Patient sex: M
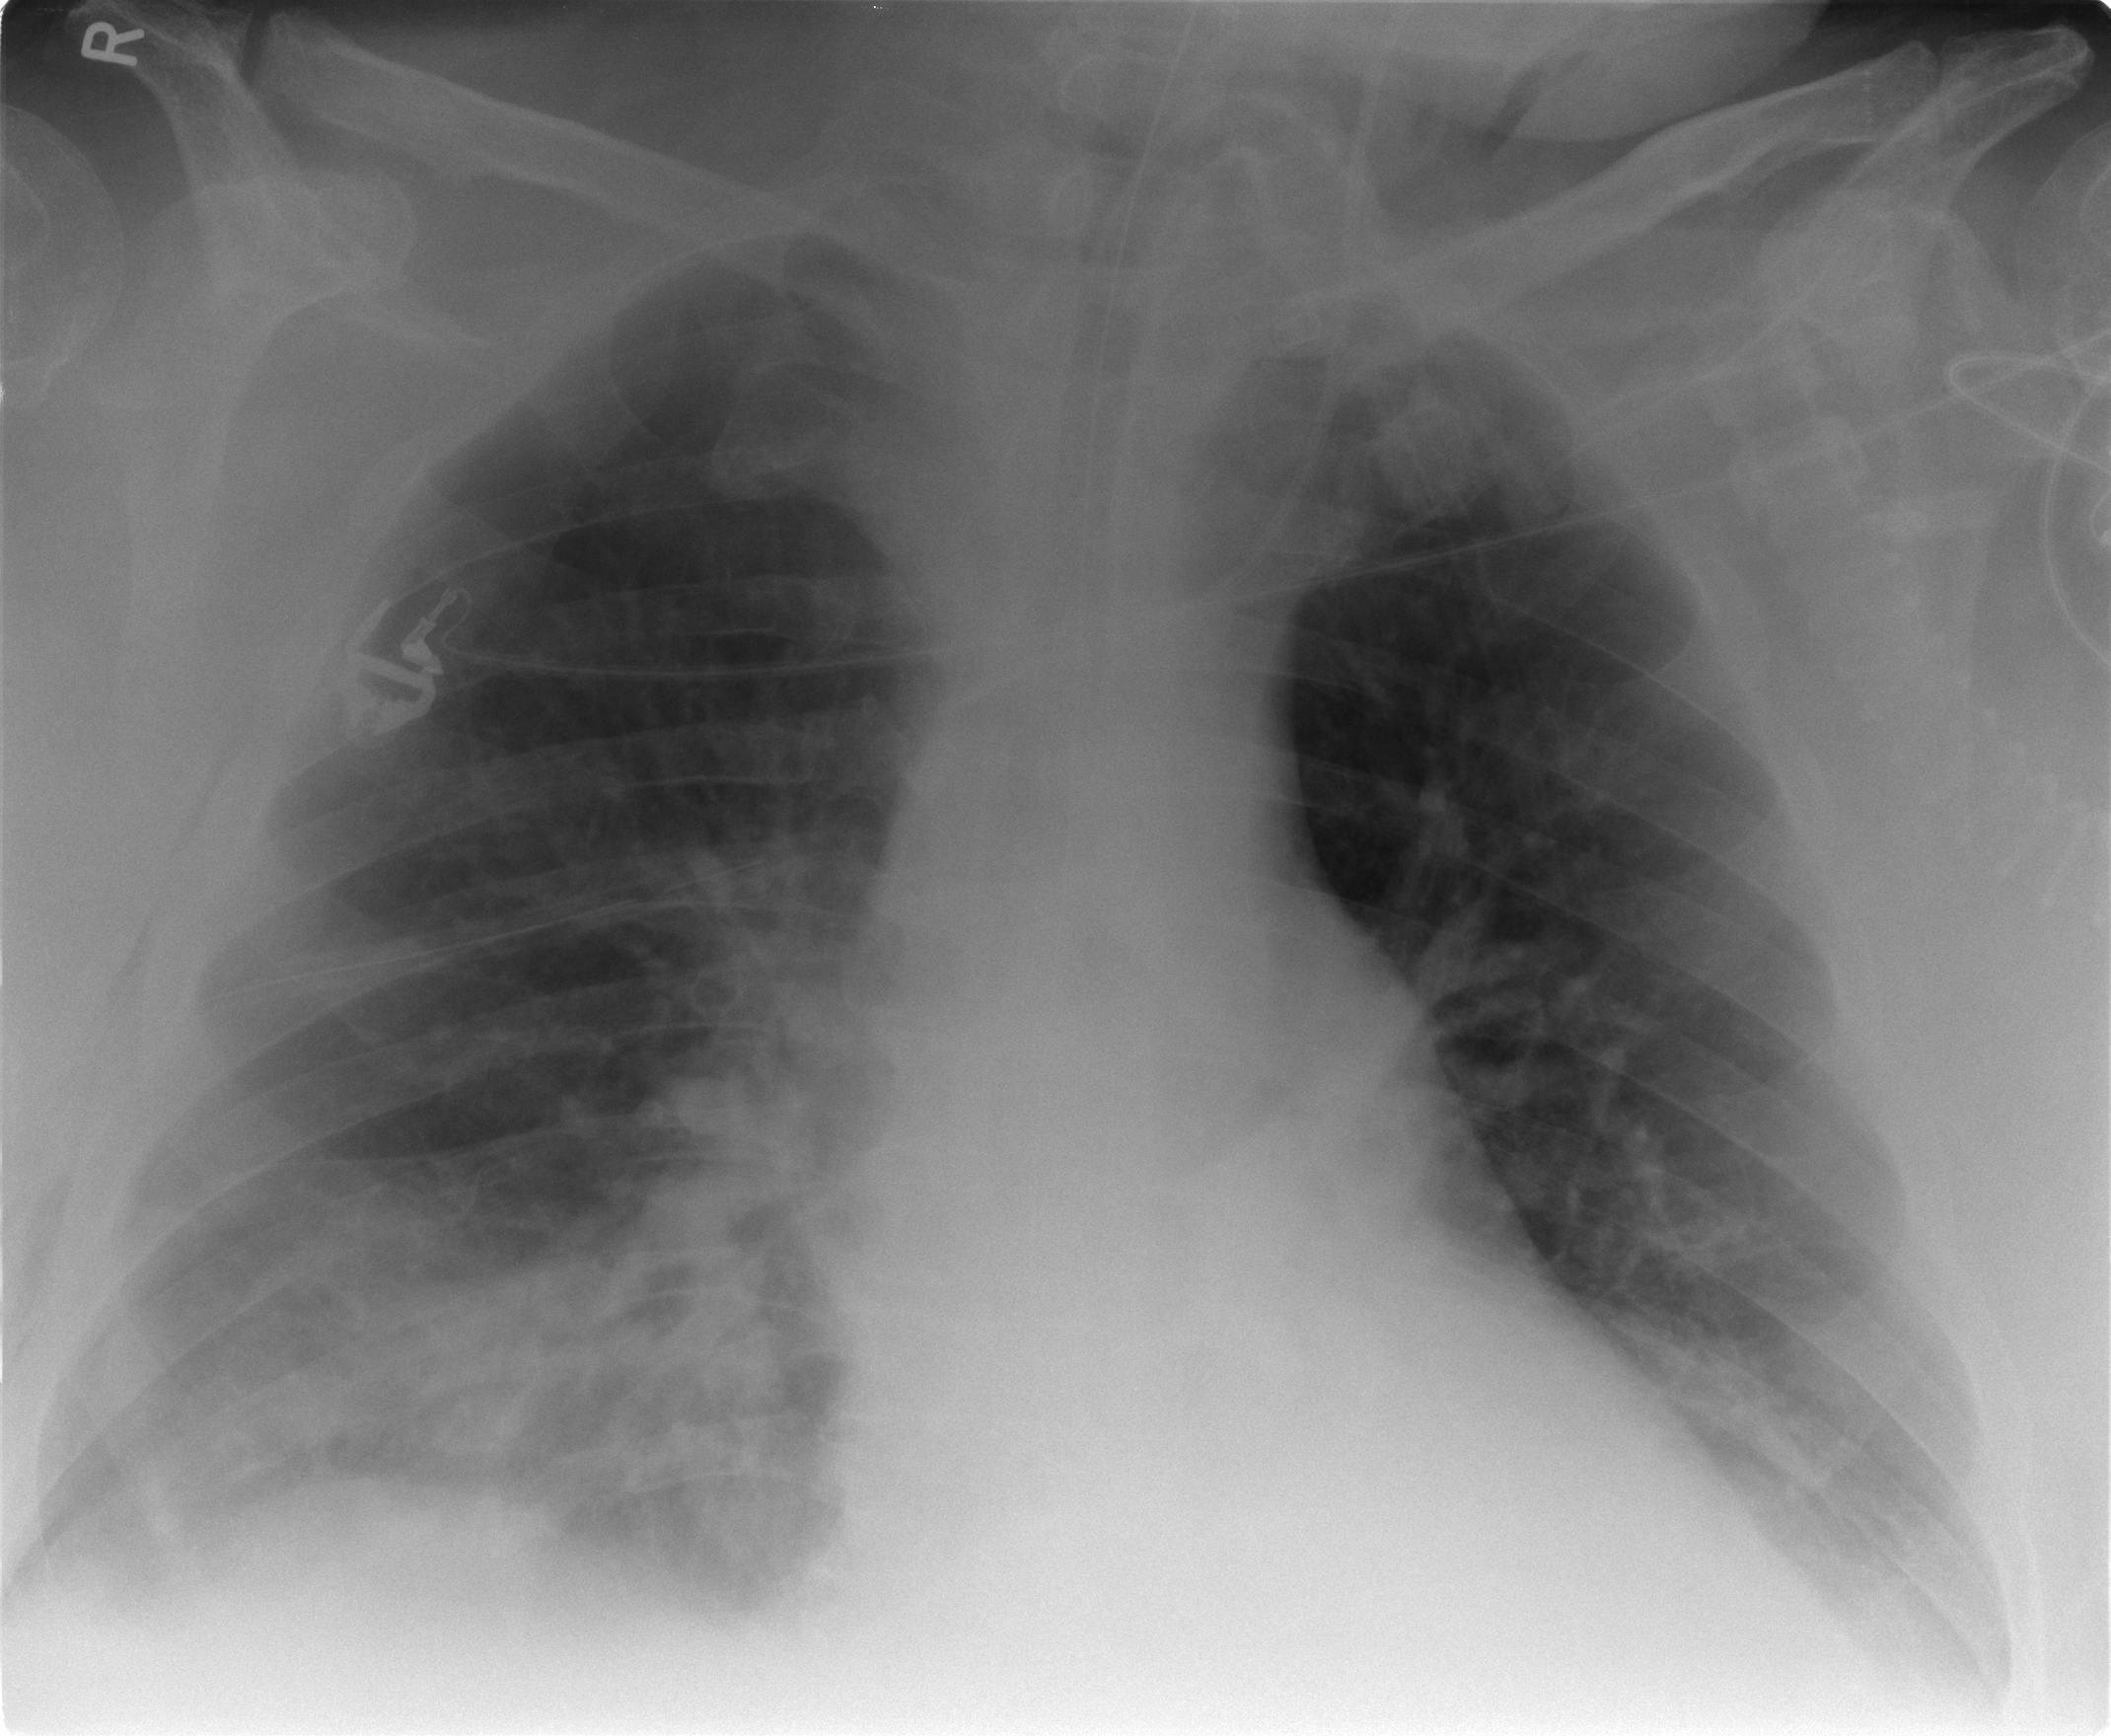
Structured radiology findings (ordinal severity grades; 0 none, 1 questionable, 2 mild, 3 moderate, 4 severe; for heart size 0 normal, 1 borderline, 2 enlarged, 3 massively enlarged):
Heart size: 2
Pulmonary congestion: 1
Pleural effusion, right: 2
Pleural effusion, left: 2
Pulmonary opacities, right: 2
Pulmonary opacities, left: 0
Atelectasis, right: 3
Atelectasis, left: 2